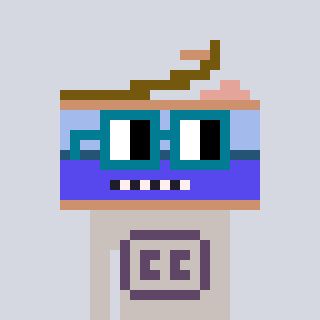
a pixel art character with square dark green glasses, a canned ham-shaped head and a foggrey-colored body on a cool background